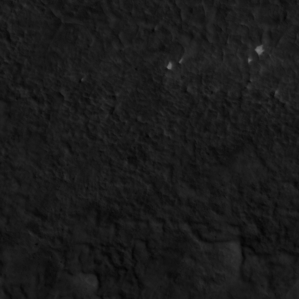
Label: non_frost